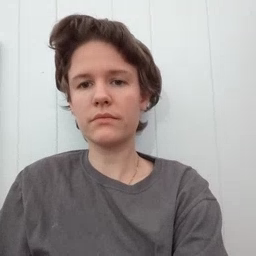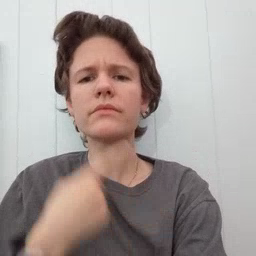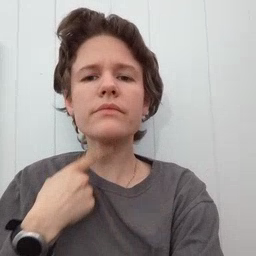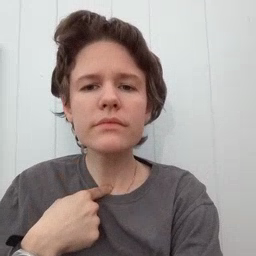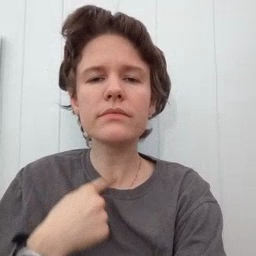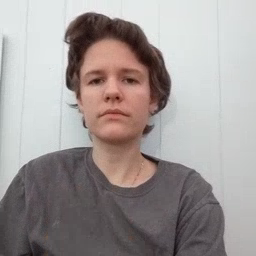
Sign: thirsty